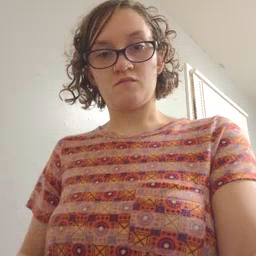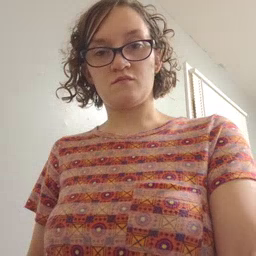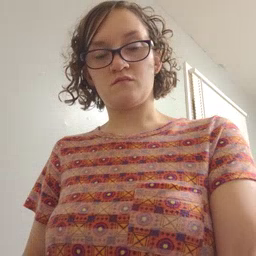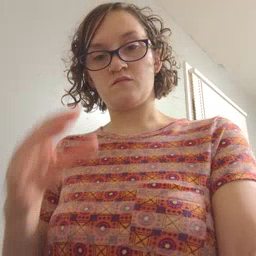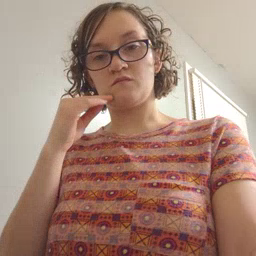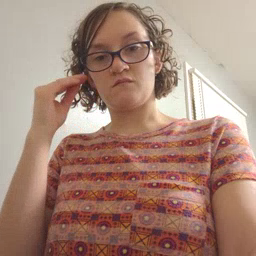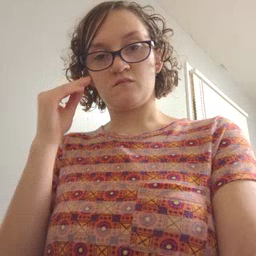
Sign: home